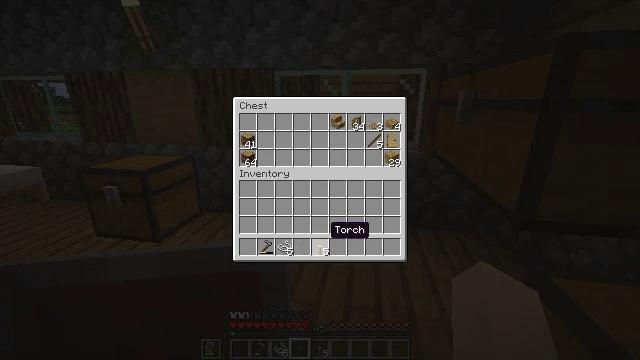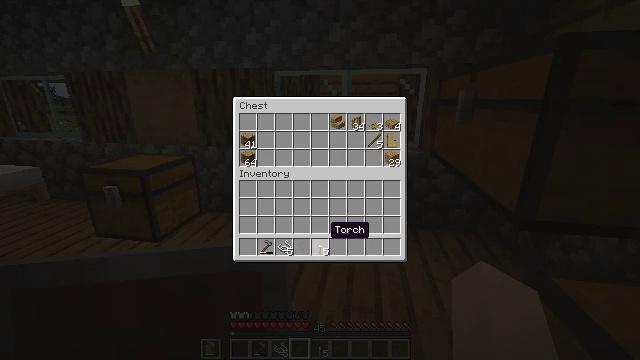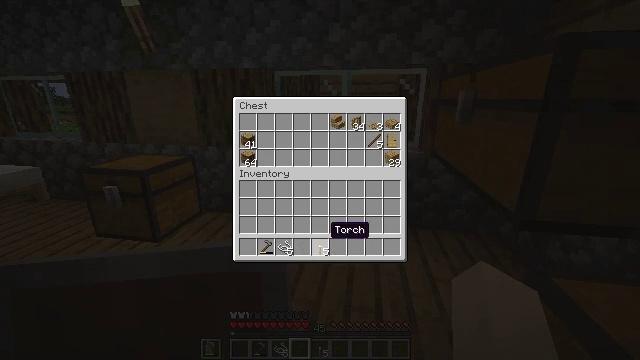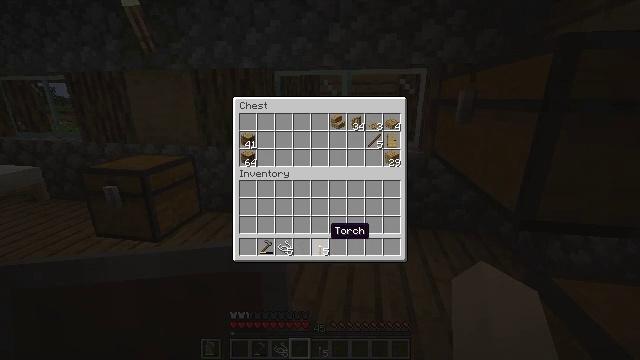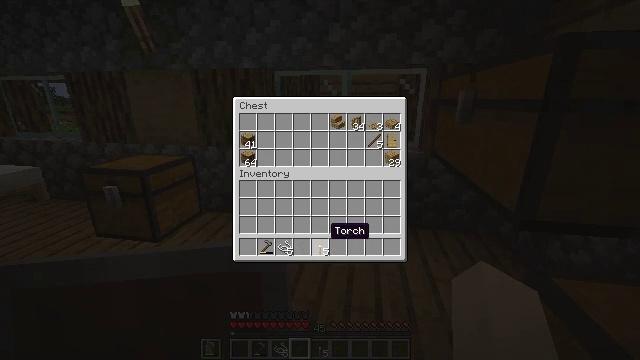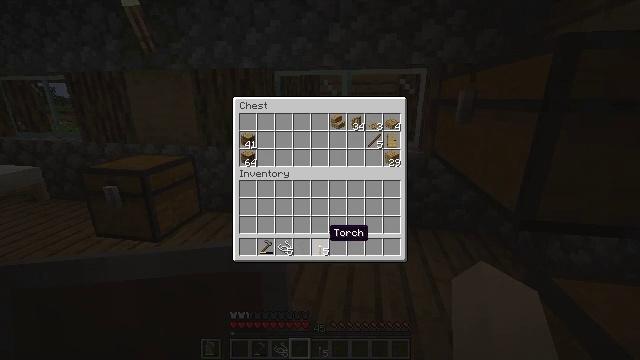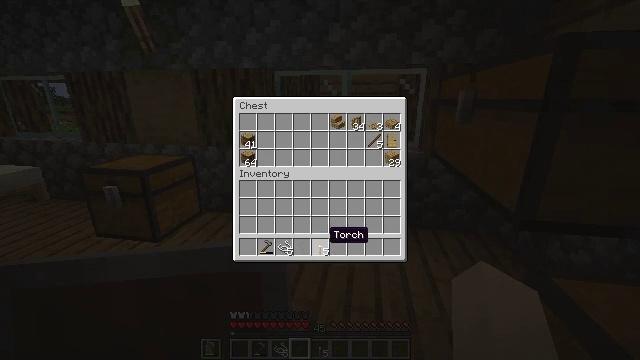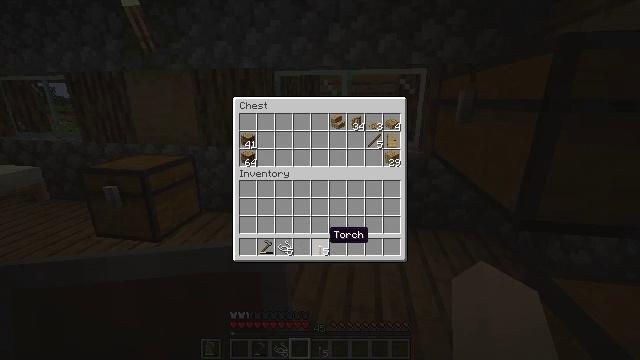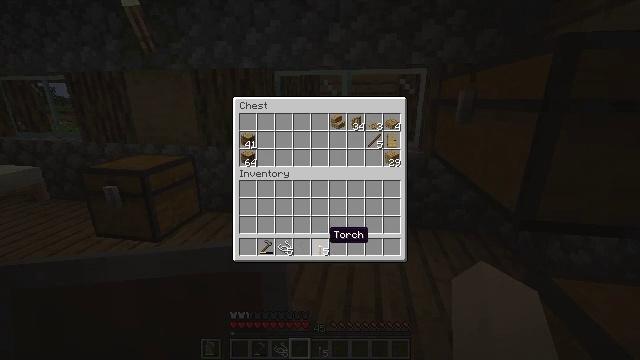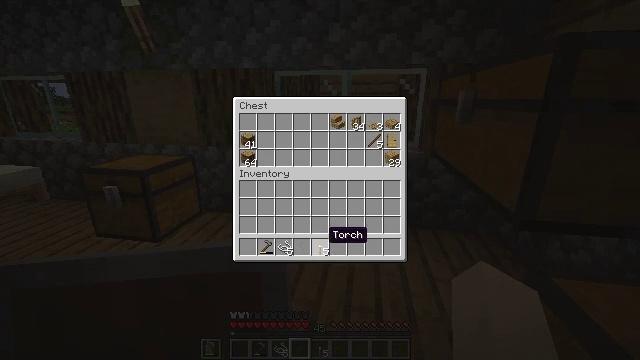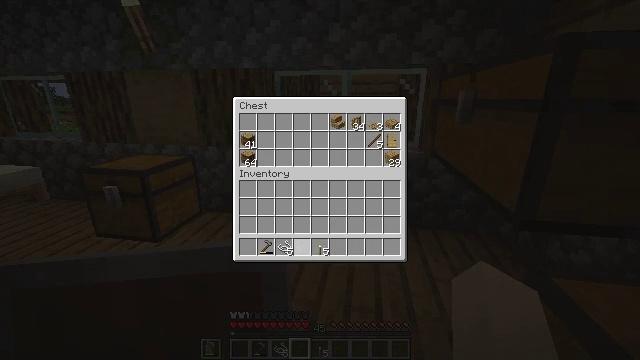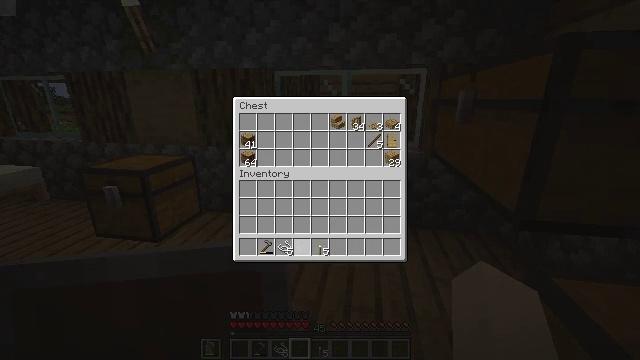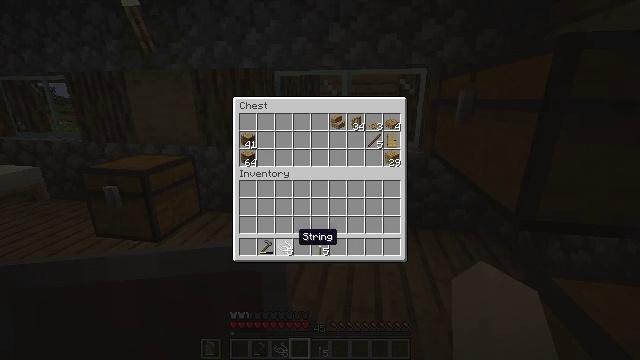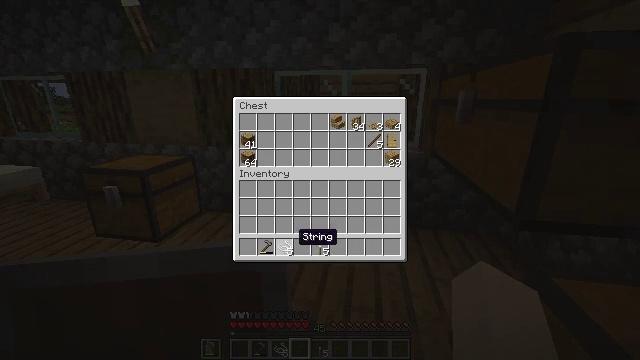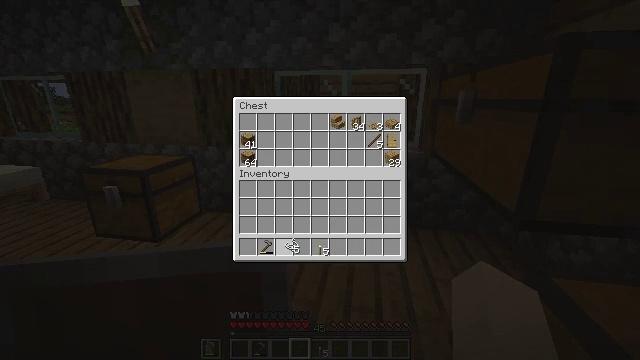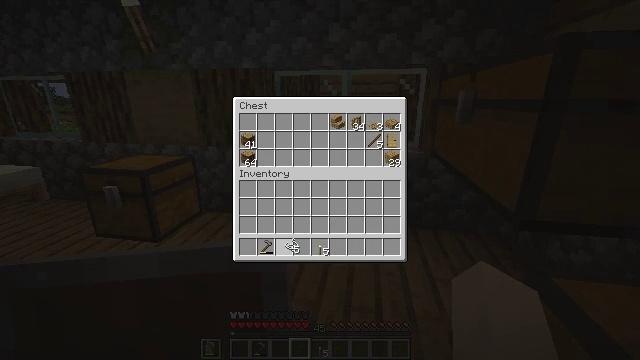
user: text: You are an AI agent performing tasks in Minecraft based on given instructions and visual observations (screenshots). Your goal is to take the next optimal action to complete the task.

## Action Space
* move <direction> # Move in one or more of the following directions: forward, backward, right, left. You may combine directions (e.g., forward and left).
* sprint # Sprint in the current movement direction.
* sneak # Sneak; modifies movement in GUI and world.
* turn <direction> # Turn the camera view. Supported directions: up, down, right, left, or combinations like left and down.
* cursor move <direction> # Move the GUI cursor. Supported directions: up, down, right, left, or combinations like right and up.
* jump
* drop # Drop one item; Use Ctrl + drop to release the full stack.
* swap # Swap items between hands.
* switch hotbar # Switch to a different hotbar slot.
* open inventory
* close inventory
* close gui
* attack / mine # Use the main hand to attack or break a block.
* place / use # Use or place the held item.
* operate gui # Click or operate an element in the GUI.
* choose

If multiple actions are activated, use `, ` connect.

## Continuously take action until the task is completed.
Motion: motion action
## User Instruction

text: Harvest a pumpkin from the field.
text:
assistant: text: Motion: no_op
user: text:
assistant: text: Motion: no_op
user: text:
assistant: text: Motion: no_op
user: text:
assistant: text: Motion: no_op
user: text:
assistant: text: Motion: no_op
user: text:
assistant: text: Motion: no_op
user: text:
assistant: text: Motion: no_op
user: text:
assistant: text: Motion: no_op
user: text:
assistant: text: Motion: no_op
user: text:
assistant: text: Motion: cursor move left
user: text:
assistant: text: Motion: cursor move left
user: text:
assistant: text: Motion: no_op
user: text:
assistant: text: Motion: no_op
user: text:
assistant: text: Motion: operate gui
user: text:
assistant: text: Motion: operate gui
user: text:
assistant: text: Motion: operate gui
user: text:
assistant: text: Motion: operate gui
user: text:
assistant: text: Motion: no_op
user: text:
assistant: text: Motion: no_op
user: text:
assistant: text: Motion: no_op
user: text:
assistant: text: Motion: operate gui
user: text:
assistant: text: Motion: operate gui
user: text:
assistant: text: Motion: operate gui
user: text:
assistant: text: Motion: no_op
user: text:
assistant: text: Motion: no_op
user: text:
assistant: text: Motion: no_op
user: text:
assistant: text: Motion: no_op
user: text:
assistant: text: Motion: no_op
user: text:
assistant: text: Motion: no_op
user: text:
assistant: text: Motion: turn right, close gui